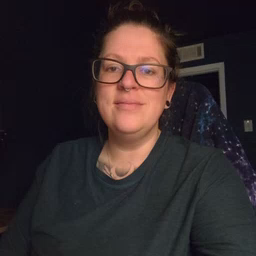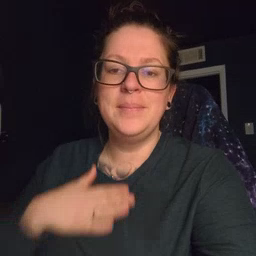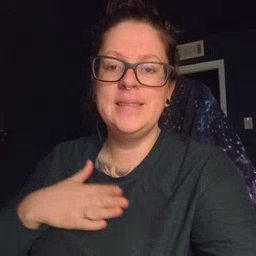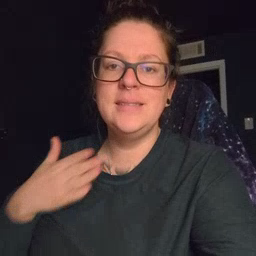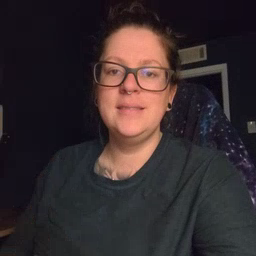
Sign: happy